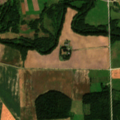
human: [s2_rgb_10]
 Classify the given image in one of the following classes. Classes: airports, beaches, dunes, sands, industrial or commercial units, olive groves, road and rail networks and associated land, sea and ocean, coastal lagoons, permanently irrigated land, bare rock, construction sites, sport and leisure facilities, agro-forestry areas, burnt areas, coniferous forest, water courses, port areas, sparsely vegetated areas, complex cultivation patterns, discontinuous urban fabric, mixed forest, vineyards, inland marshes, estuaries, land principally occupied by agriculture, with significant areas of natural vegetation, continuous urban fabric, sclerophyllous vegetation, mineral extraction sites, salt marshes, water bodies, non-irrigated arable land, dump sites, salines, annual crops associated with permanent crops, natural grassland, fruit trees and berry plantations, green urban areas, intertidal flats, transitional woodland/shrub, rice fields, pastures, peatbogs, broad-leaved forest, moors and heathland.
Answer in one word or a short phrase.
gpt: non-irrigated arable land, complex cultivation patterns, land principally occupied by agriculture, with significant areas of natural vegetation, mixed forest